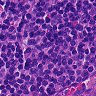
Metastatic tissue present: no